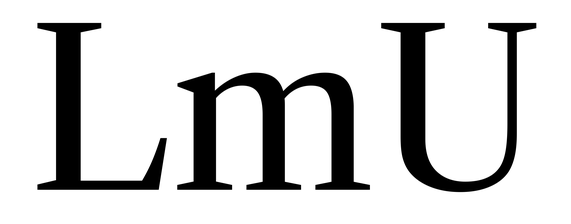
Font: LibreCaslonText_Regular